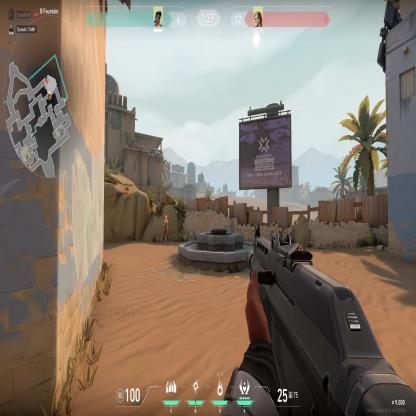
Label: enemy